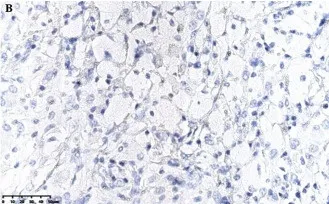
Histopathological results in the intracranial lesion tissue. (B) Immunohistochemical CD1a staining showed negative tissue cells (scale bar is 50mum).
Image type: pathology (immunostaining)